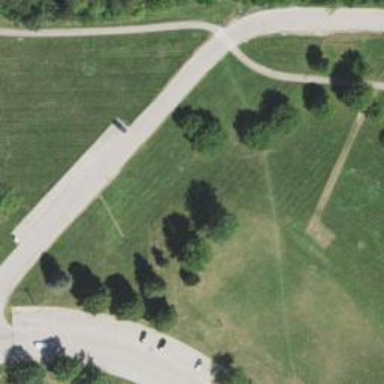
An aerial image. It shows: Disc golf hole.